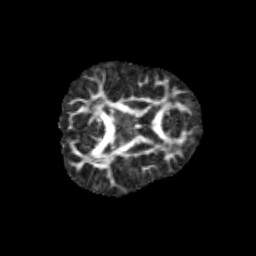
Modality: FA
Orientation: axial
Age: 10
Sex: male
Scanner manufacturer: siemens
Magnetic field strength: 3 T
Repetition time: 3.8 s
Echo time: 0.07 s